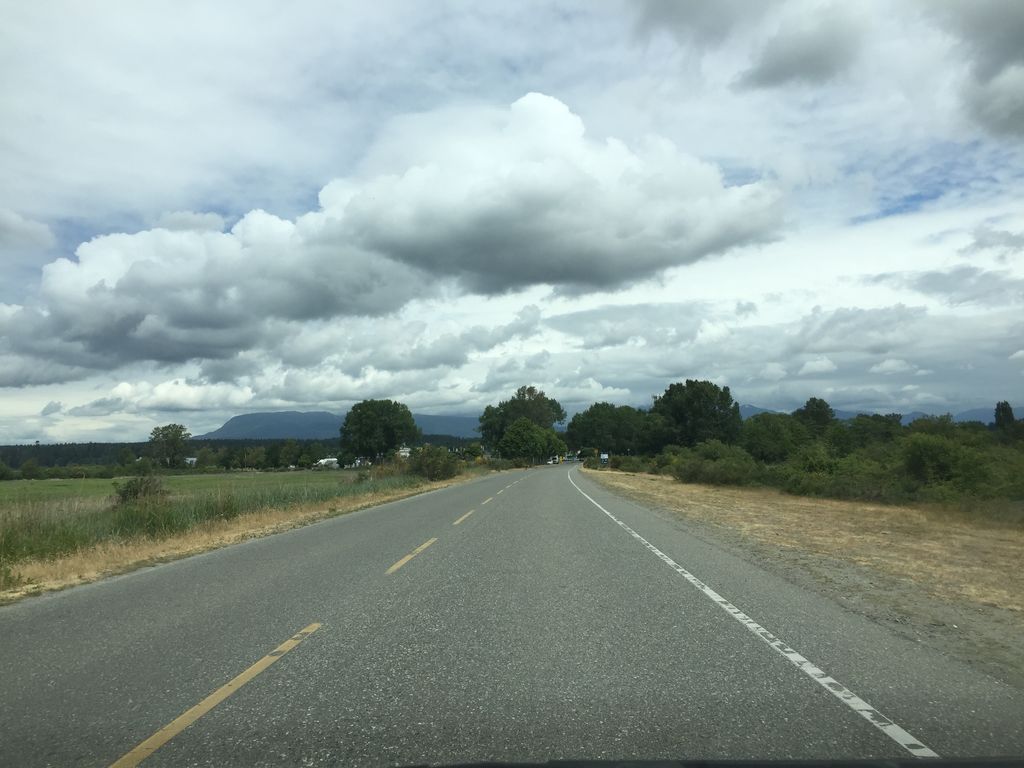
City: vancouver